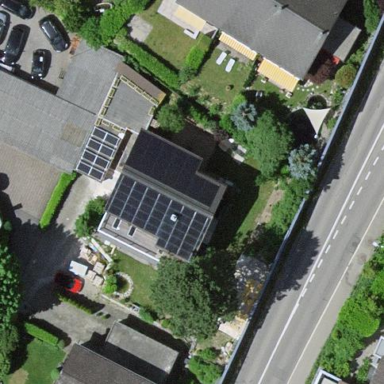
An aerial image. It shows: Simple house.